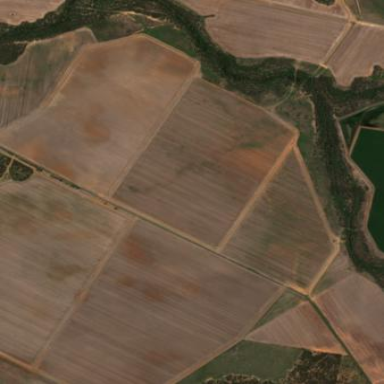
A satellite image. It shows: Farmland with cotton crop.